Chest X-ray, AP view. Patient: 27 years old, sex M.
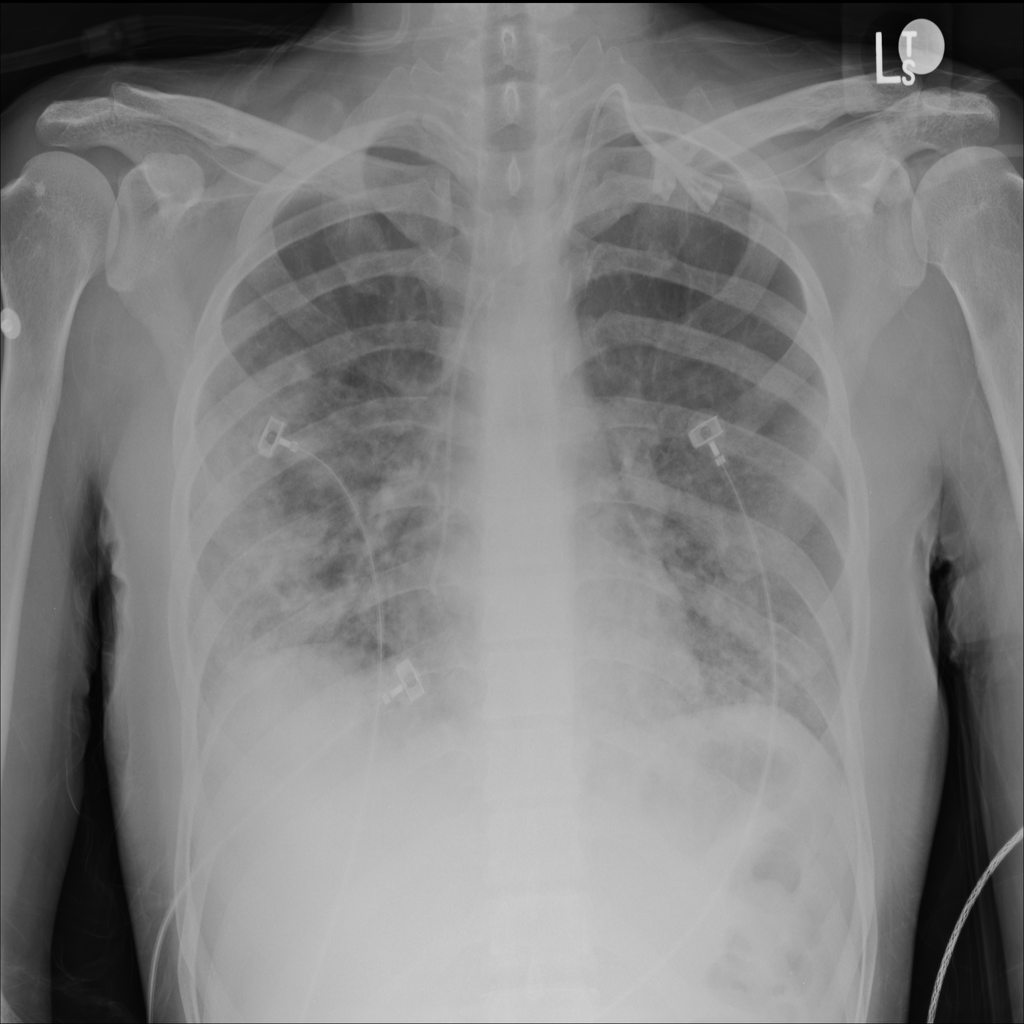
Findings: Infiltration